Question: When I run '>gradle test' all the BDD test steps are executed twice. I created the project using intelliJ as my IDE and following are the task that could see under 'Gradle tasks' window.
I choose command line to run the tests with above command

In my 'build.gradle' I don't have test task defined
'''
apply plugin: "groovy"
apply plugin: "idea"
repositories {
mavenCentral()
}
sourceCompatibility = 1.6
targetCompatibility = 1.6
def version = [
'groovy' : '1.8.6',
'junit' : '4.10',
'geb' : '0.7.2',
'selenium' : '2.25.0',
'cucumber' : '1.0.8'
]
ext.drivers = ["htmlunit", "firefox", "chrome"]
dependencies {
groovy "org.codehaus.groovy:groovy-all:$version.groovy"
testCompile "junit:junit:$version.junit"
testCompile "org.codehaus.geb:geb-junit4:$version.geb"
testCompile "info.cukes:cucumber-groovy:$version.cucumber"
testCompile "info.cukes:cucumber-junit:$version.cucumber"
// Drivers
drivers.each { driver ->
testCompile "org.seleniumhq.selenium:selenium-$driver-driver:$version.selenium"
}
}
'''
How can I fix this
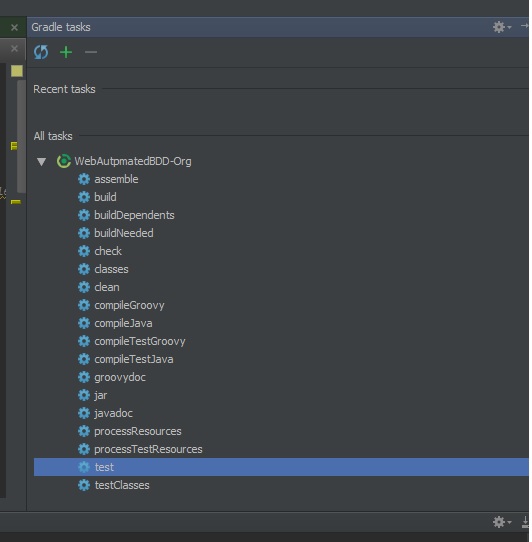
Answer: I managed to resolve this issue by deleting '.idea' and 'build' folders and then by re-import the project.
But still curious what the root cause is.
I believe this happened when re-build the project via intelliJ